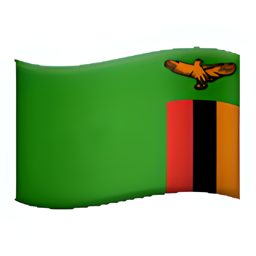
Name: flag for zambia
Emoji: 🇲🇿
Group: Flags
Sub-group: country-flag